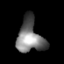
Tissue: prostate
Cell type: T cells
Senescence score: 0.7278
Nuclear area (px): 829
Mean DAPI intensity: 119.819